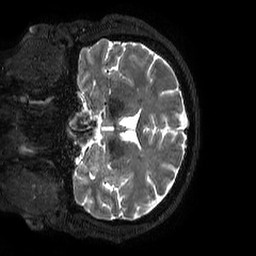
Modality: T2w
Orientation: coronal
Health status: ill
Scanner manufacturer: philips
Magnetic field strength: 3 T
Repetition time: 2.5 s
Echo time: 0.331 s